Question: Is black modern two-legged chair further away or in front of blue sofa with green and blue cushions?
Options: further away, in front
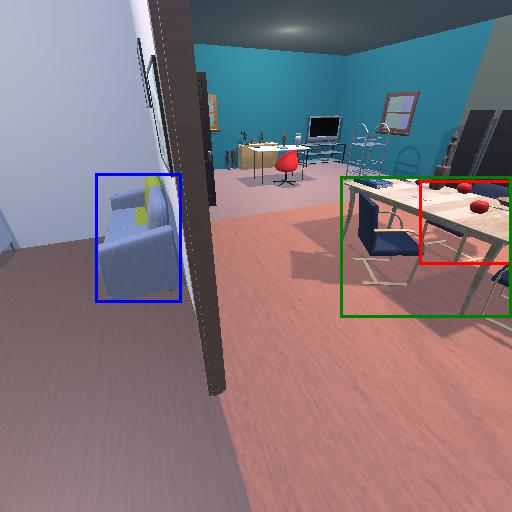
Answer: further away